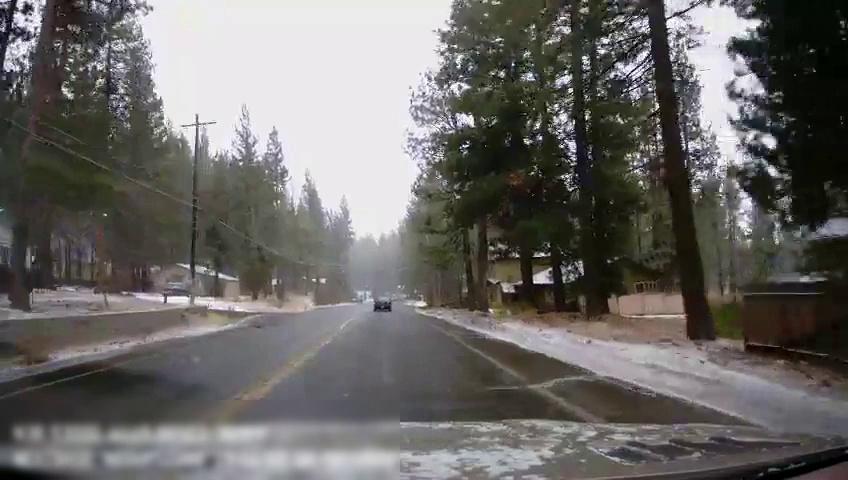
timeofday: Day
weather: Snowy
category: Drivable Space
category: Vehicles | SUV
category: Lanes | Current Lane
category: Lanes | Current Lane
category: Lanes | Alternate Lane